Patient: sex F, age 32
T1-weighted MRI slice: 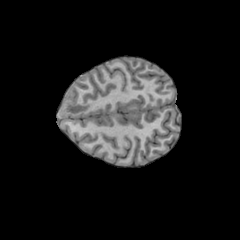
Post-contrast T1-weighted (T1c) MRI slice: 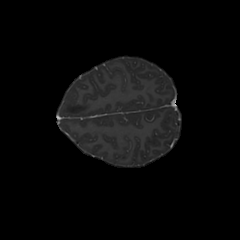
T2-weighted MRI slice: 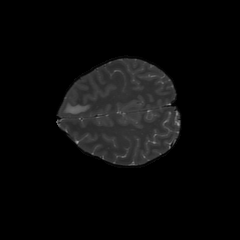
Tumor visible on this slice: yes
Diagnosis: Astrocytoma, IDH-mutant
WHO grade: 3